Question: I am using the command below to retrieve a set amount of data from a sqlite database and get one big list of results as expected, whilst also exporting to HTML and text documents. I am wanting to split the tables shown in the documents based on the 'messages.conversation_id' column yet cannot figure out a way to do so. I have tried using groupby functions but it just sorts the big list of results.
Thank you.
'''
connect = sqlite3.connect(sqlitedb)
df = pd.read_sql_query("""SELECT messages._id, messages.date, messages.body, messages.conversation_id, participants_info.number, participants_info.display_name, participants_info._id
FROM messages
INNER JOIN participants_info
ON messages.participant_id = participants_info._id;""", connect)
df.to_html(open('messages.html', 'w'))
base_filename = 'test.txt'
with open(os.path.join(base_filename),'w') as outfile:
df.to_string(outfile)
print (df)
'''
I have shown a screenshot of the results I am given below, i would like to be able to split the table into smaller ones based on the conversation_id column. So I have a different table for each ID.

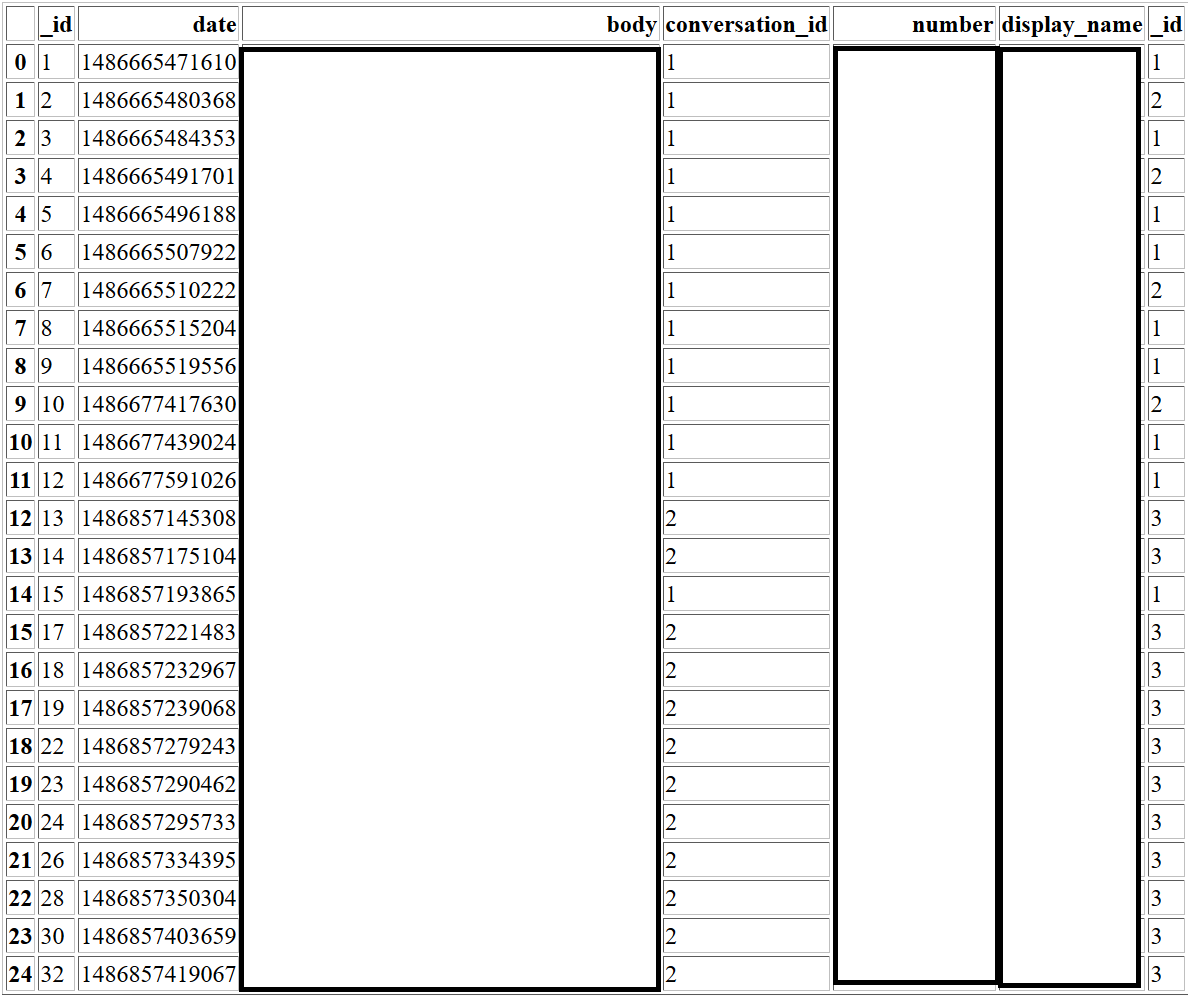
Answer: Consider looping off a cursor list of distinct as @CL suggests, iteratively dumping dataframes into growing .html and .txt files, separated by line breaks. Even use a parameterized query and table aliases in SQL for best practices.
'''
import sqlite3
import pandas as pd
conn = sqlite3.connect('/path/to/sqlite/database.db')
cur = conn.cursor()
cur = cur.execute("SELECT DISTINCT m.conversation_id" + " FROM messages m " + " INNER JOIN participants_info p" + " ON m.participant_id = p._id" + " WHERE m.conversation_id IS NOT NULL")
query = "SELECT m._id, m.date, m.body, m.conversation_id," + " p.number, p.display_name, p._id" + " FROM messages m" + \
" INNER JOIN participants_info p" + " ON m.participant_id = p._id" + " WHERE m.conversation_id = ?"
with open('messages.html', 'w') as h, open('test.txt', 'w') as t:
for convo in cur.fetchall():
df = pd.read_sql_query(query, conn, params=convo)
# HTML WRITE
h.write(df.to_html())
h.write('<br/>')
# TXT WRITE
t.write(df.to_string())
t.write('
')
cur.close()
conn.close()
'''